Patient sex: M
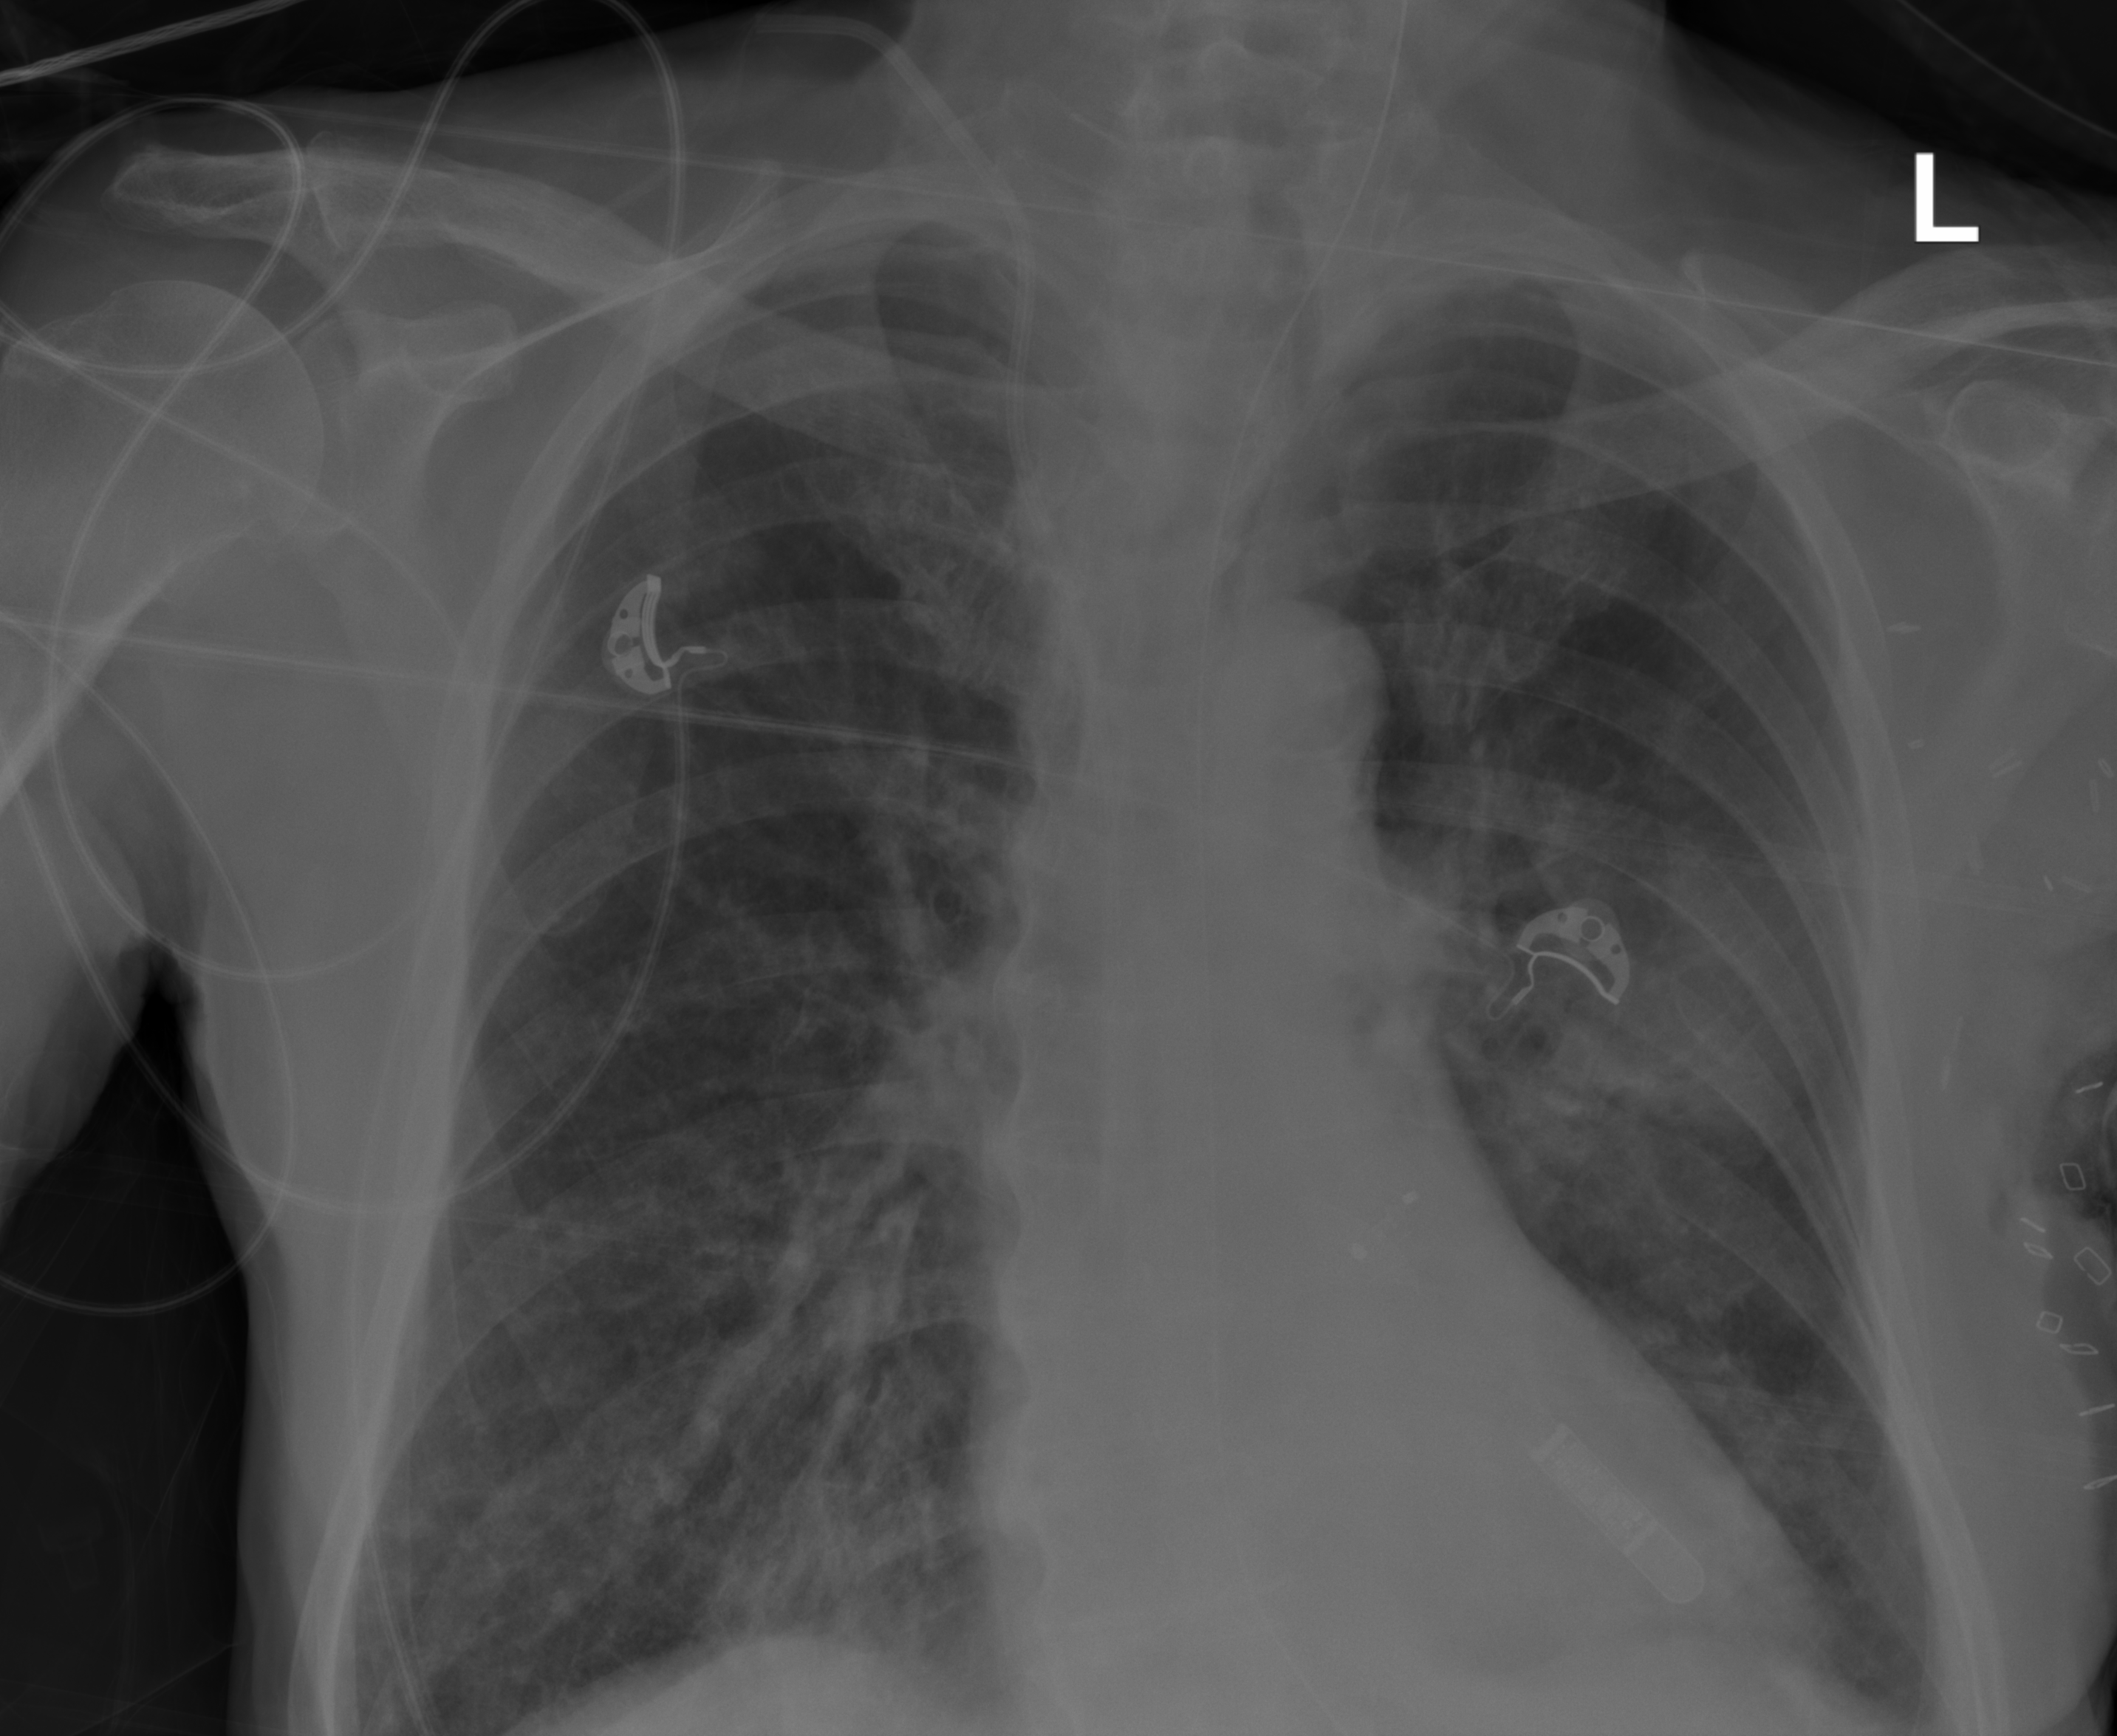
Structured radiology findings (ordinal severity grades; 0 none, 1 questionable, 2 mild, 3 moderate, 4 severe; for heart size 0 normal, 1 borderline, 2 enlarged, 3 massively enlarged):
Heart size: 0
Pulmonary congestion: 0
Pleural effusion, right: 0
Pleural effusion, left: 0
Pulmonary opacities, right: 2
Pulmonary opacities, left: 3
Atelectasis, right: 2
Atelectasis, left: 2